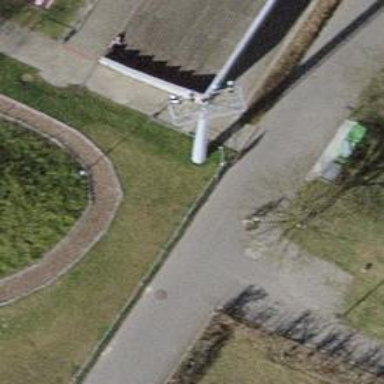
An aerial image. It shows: Mast structure.